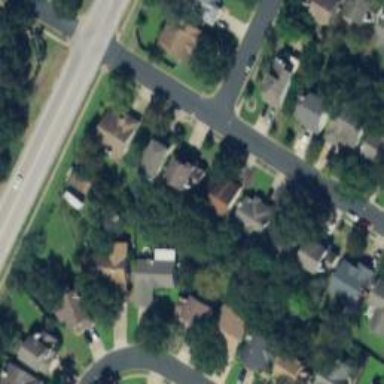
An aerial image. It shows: Residential road with asphalt surface and sidewalk on the left.